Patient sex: M
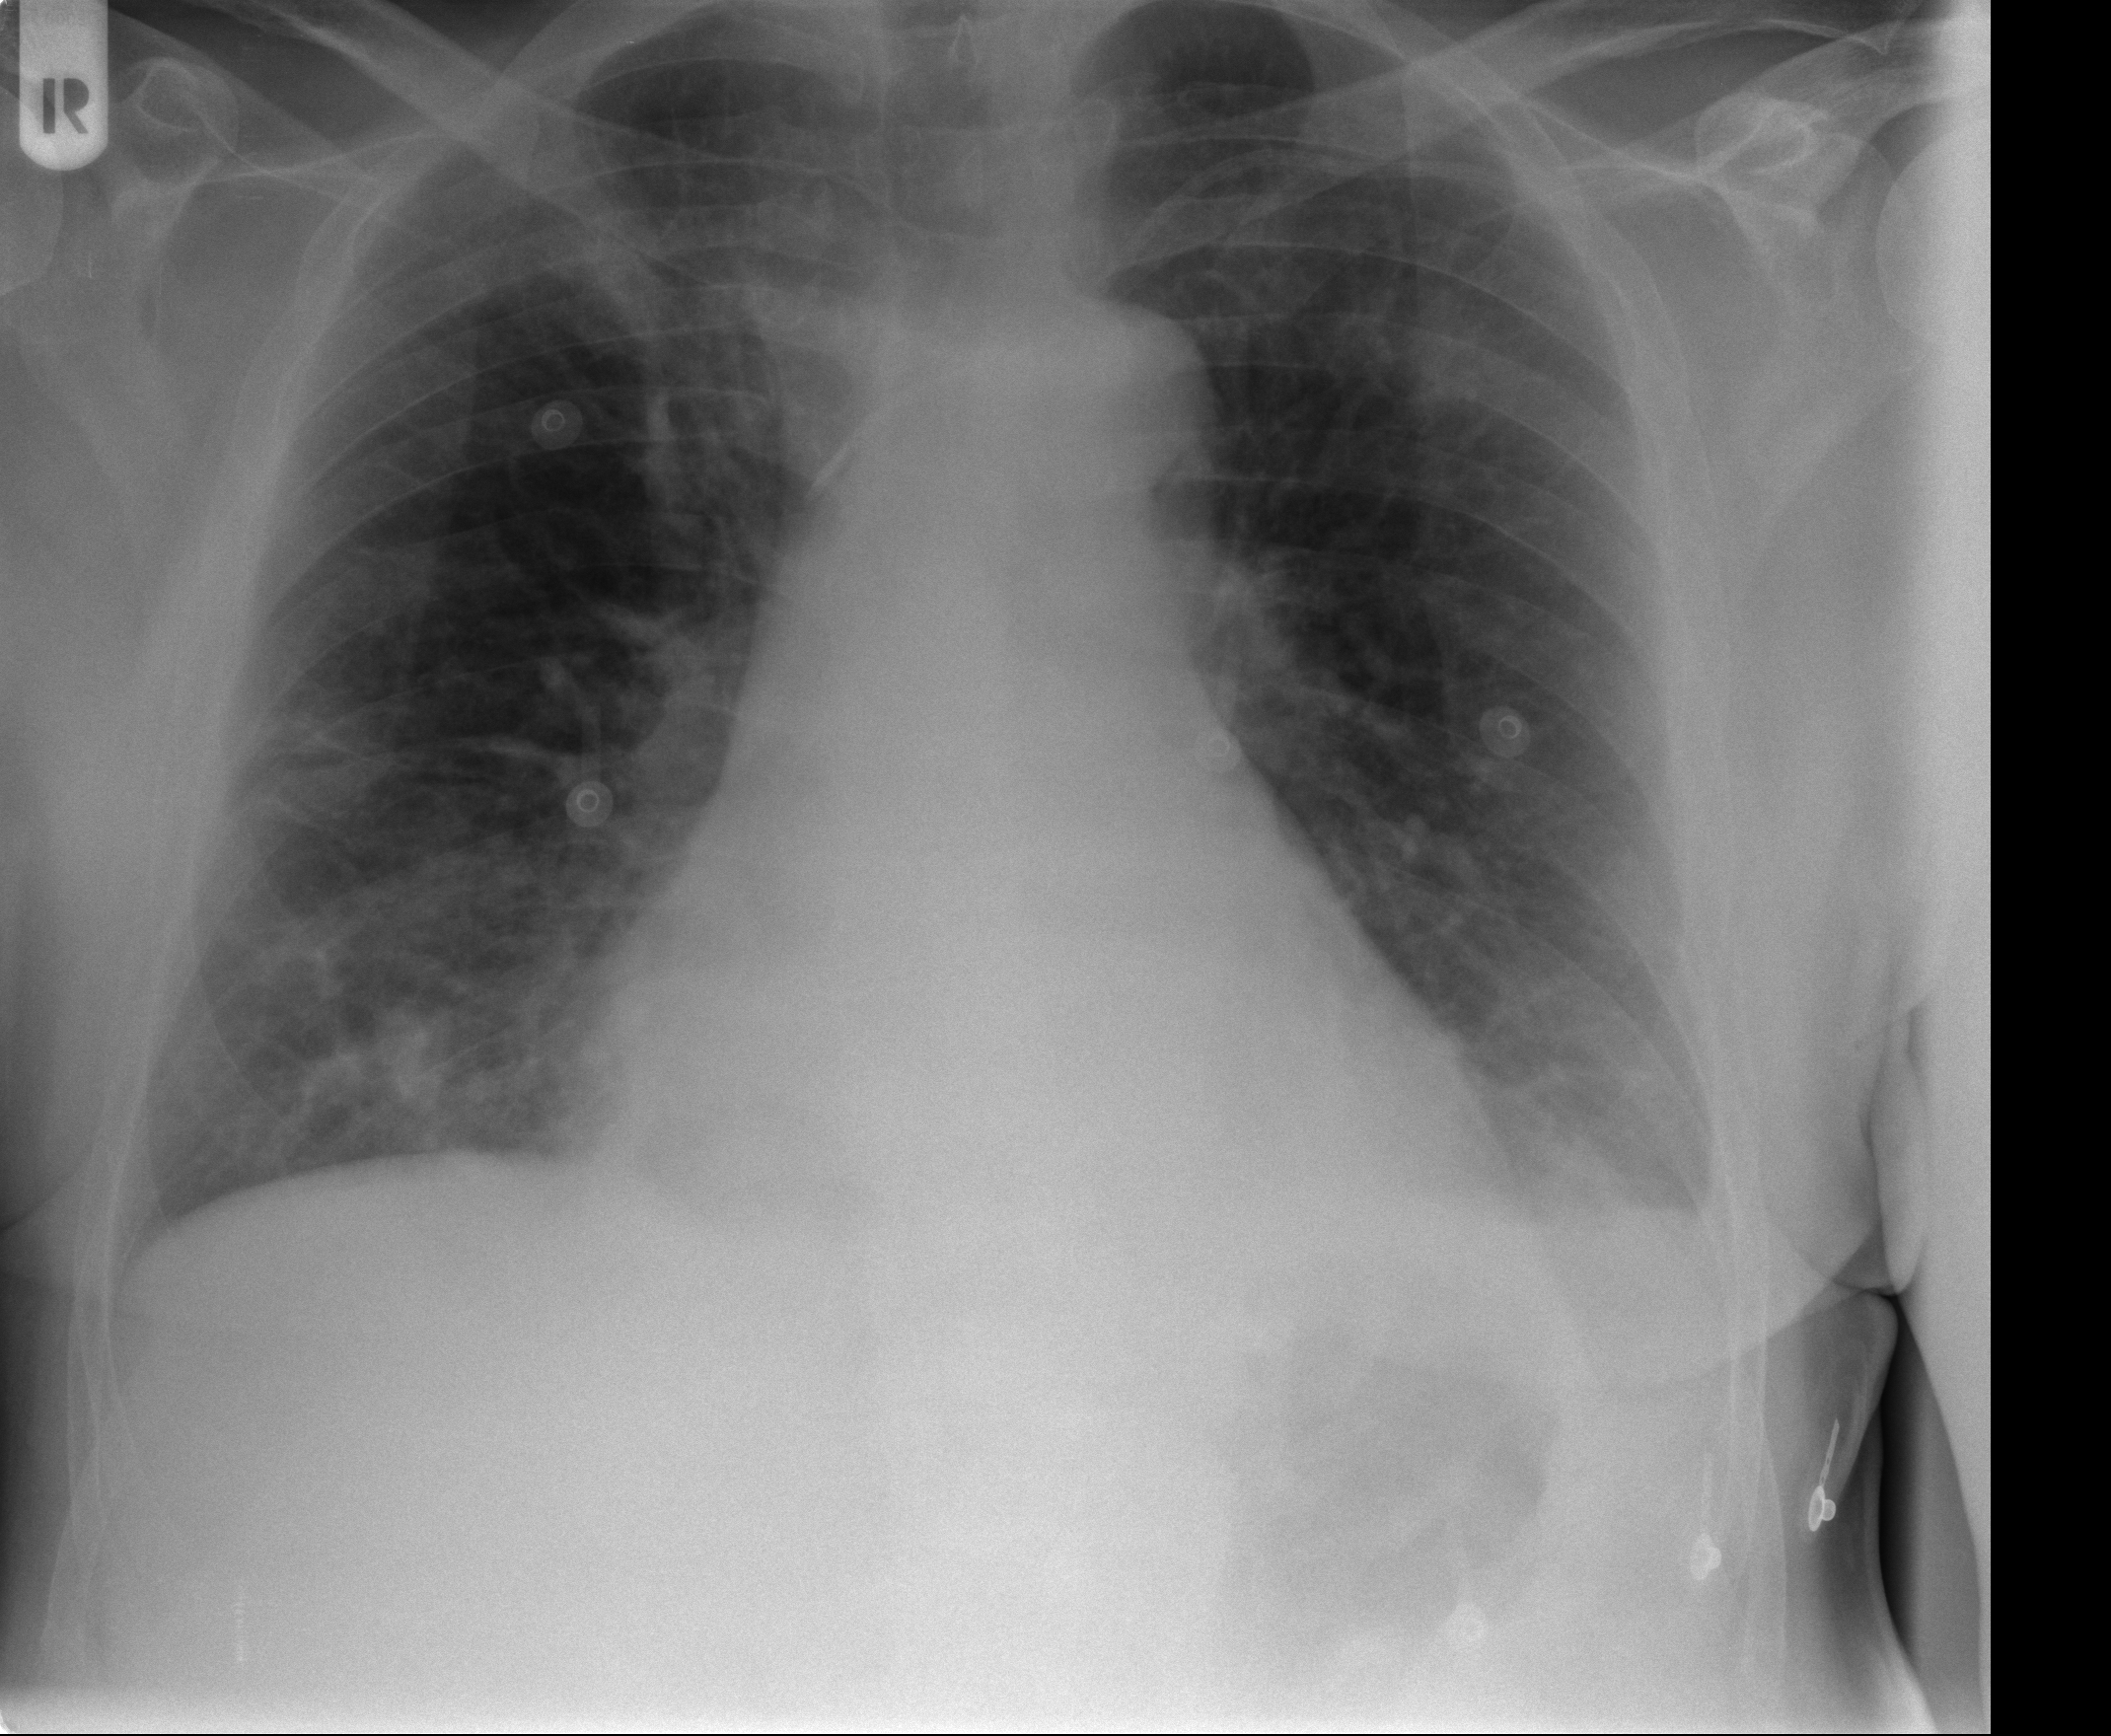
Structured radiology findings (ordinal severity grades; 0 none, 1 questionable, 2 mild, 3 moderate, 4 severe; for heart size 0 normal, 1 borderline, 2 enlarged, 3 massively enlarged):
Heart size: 2
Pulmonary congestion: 2
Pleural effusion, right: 1
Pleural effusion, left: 2
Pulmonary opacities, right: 2
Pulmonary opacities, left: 0
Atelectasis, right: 2
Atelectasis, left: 2